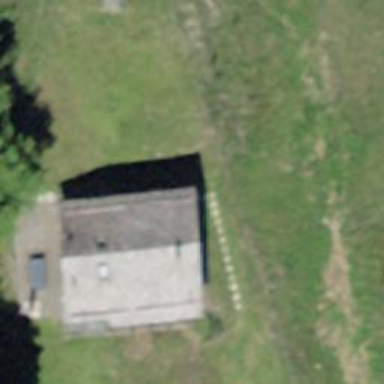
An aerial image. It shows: Detached building.